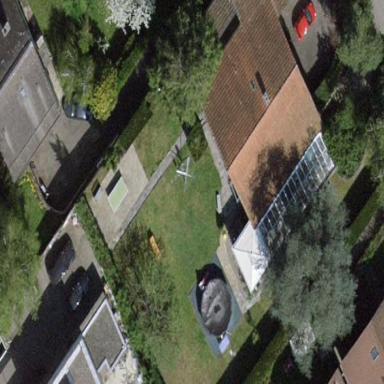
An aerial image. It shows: Garden surrounded by fence.